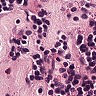
Metastatic tissue present: no